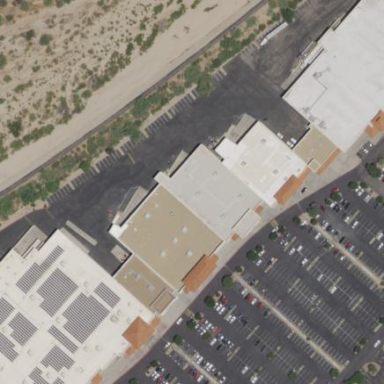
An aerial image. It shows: Retail building.